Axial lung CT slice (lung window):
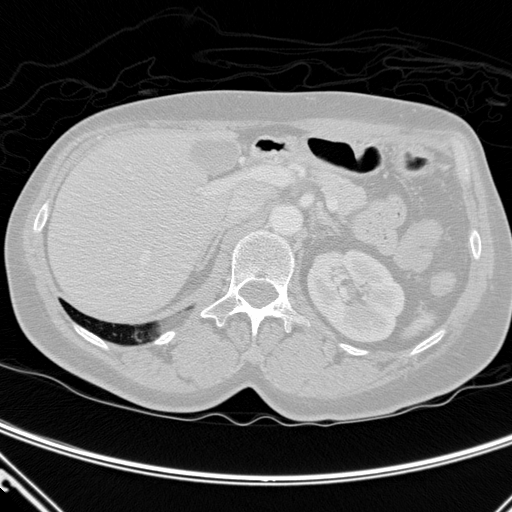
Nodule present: no